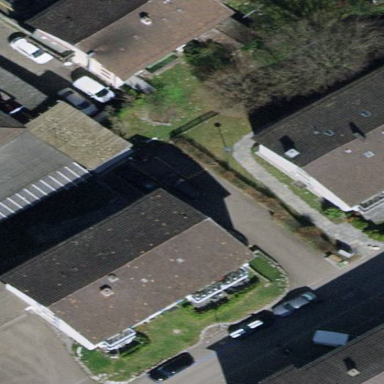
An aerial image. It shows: House with tile roof.